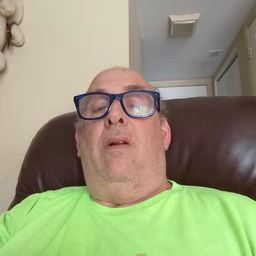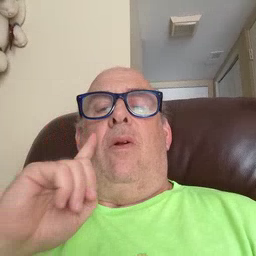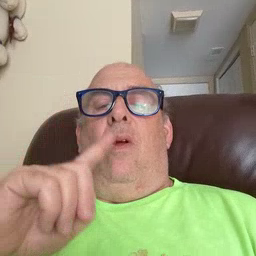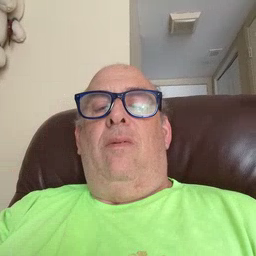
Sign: talk